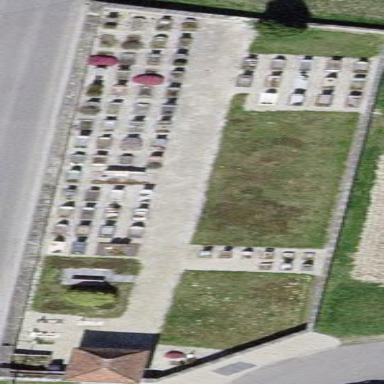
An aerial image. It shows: Cemetery.